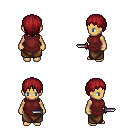
a pixel art fantasy rpg character, female body template, human, tanned skin, maroon tunic, robe skirt, brunette plain hairstyle, dagger, four views (front, back, left, right), 2x2 character sprite sheet, small pixel art, hard edges, no anti-aliasing